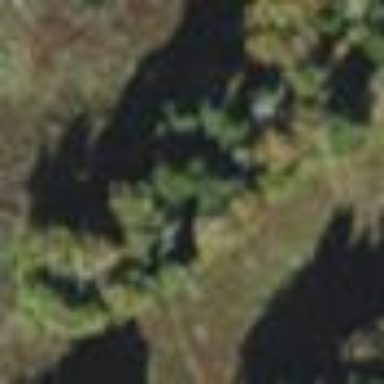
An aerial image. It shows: Lush woodland area covered with trees.